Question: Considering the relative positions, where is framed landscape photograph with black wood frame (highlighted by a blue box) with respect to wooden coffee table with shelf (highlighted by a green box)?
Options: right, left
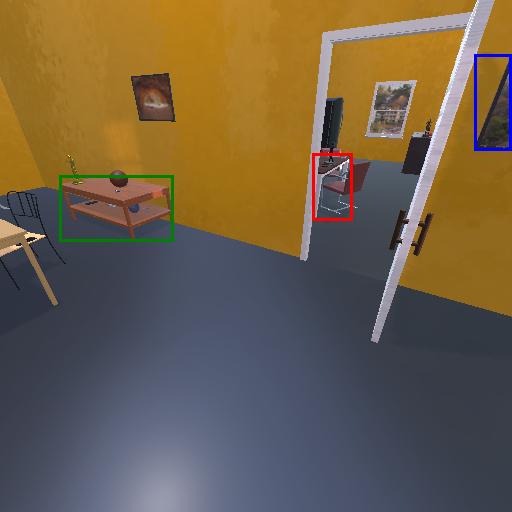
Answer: right